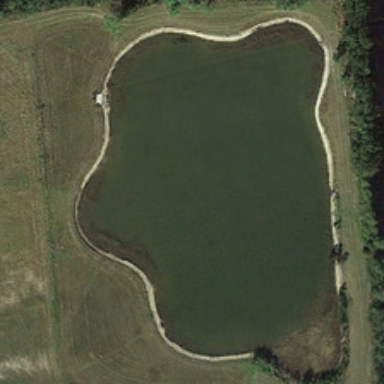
Two rows of green trees and meadows are around an irregular pond .